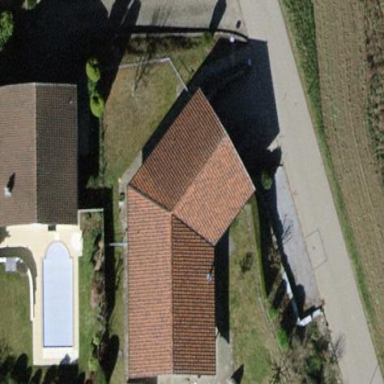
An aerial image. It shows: Gabled roofed house.